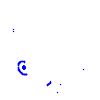
Particle: kaon